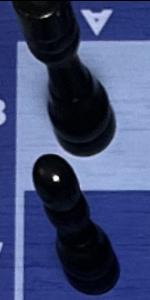
Label: Pawn_Black